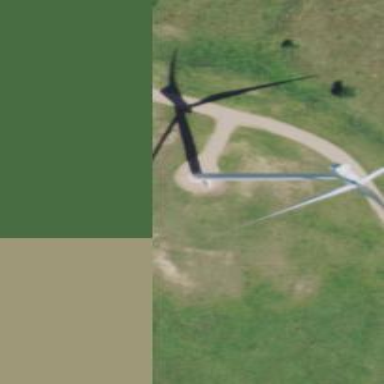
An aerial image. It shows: Wind generator powered by horizontal-axis wind turbine.